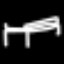
Label: bed